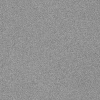
Atmospheric dust classification: dusty